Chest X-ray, PA view. Patient: 49 years old, sex F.
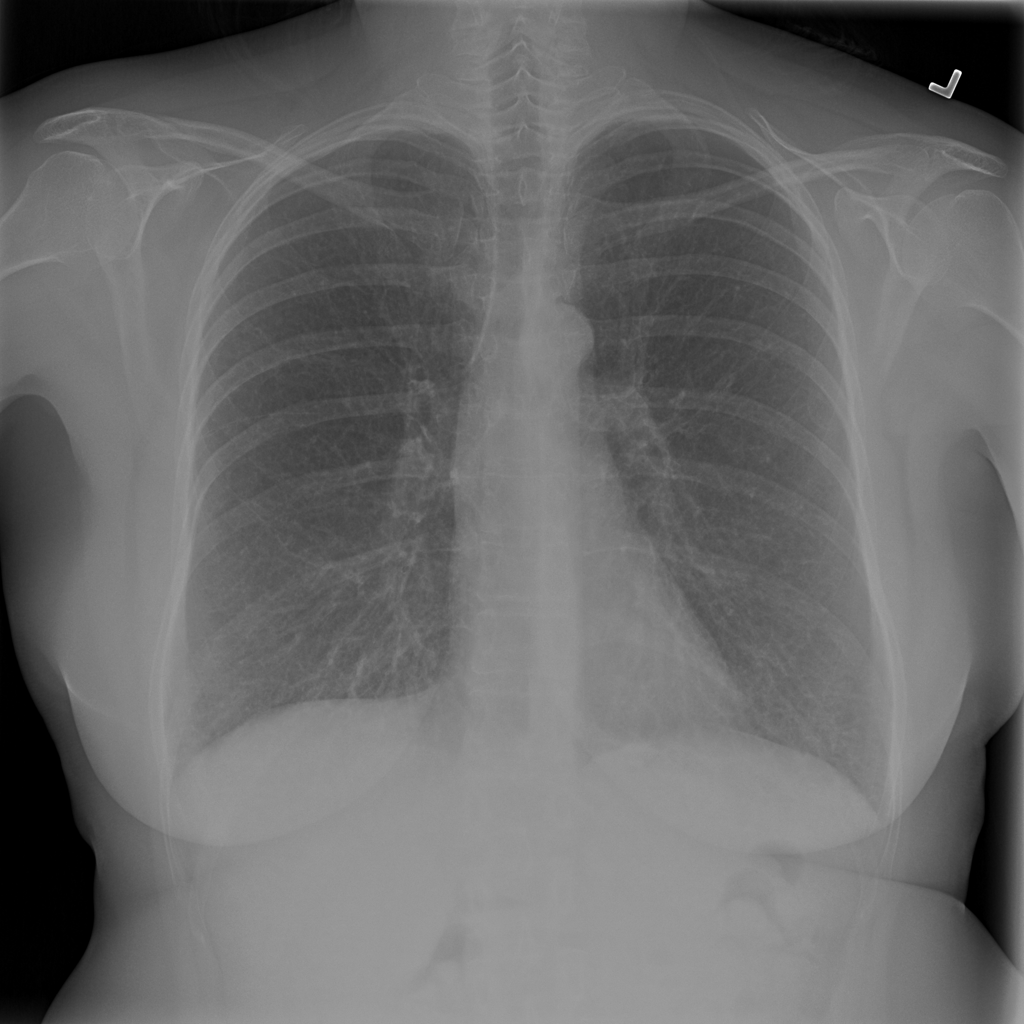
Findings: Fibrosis